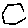
Label: hexagon